Interaction volume radius: 10 \u00c5
Interaction volume height: 10 \u00c5
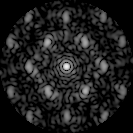
Disorder parameter: 0.4635